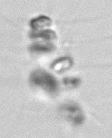
Label: Chaetoceros_socialis